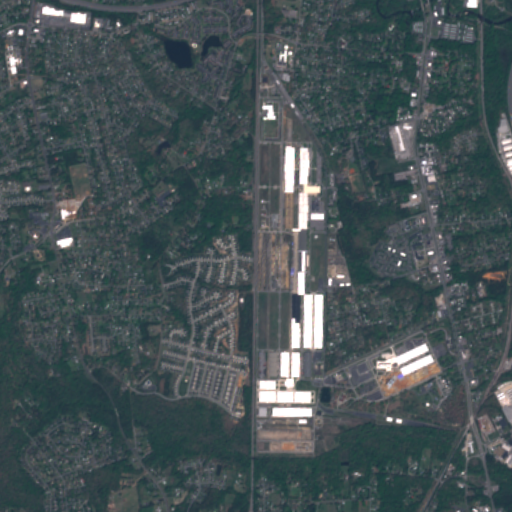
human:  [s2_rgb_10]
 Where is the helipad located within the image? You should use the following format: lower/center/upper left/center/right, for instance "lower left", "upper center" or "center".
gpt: The helipad is located in the center of the image.
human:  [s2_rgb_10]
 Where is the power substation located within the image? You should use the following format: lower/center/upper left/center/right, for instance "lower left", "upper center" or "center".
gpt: The power substation is located in the center right of the image.
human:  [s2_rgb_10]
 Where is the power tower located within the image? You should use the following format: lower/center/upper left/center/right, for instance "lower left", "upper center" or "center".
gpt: The power tower is located in the right of the image.
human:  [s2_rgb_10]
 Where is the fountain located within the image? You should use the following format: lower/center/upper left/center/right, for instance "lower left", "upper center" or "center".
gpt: The fountain is located in the upper center of the image.
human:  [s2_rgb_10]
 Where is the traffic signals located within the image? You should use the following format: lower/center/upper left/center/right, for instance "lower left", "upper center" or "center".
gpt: The traffic signals is located in the upper left of the image.
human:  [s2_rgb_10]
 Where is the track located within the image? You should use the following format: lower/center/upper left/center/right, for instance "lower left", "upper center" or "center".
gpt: There is no track in the image.